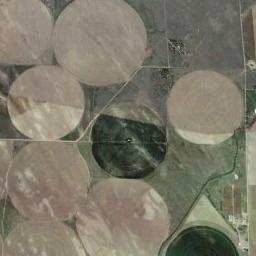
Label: circular_farmland